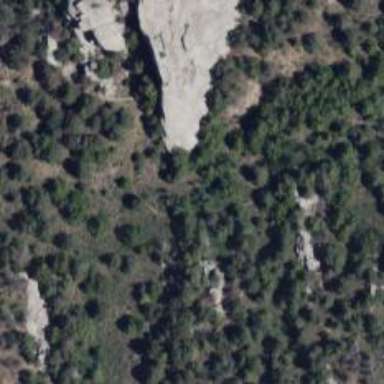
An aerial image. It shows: Natural cliff.